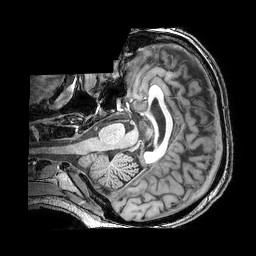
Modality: T1w
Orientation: axial
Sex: male
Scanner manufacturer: philips
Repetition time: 0.008129 s
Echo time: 0.00373 s